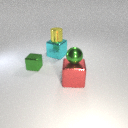
large red metal cube in front of small green metal cube